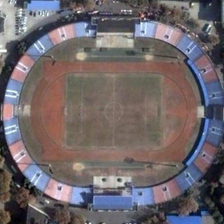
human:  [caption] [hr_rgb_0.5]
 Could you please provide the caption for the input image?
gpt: there is a football field in the middle of the stadium .

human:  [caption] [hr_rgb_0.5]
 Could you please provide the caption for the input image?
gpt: many tall trees are planted around the stadium .

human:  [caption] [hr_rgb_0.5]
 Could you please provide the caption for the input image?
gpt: many tall trees are planted around the stadium .

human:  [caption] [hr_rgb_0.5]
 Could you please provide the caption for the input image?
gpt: there is a football field in the middle of the stadium .

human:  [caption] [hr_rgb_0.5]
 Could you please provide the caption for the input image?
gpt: there is a football field in the middle of the stadium .